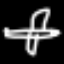
Label: airplane